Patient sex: M
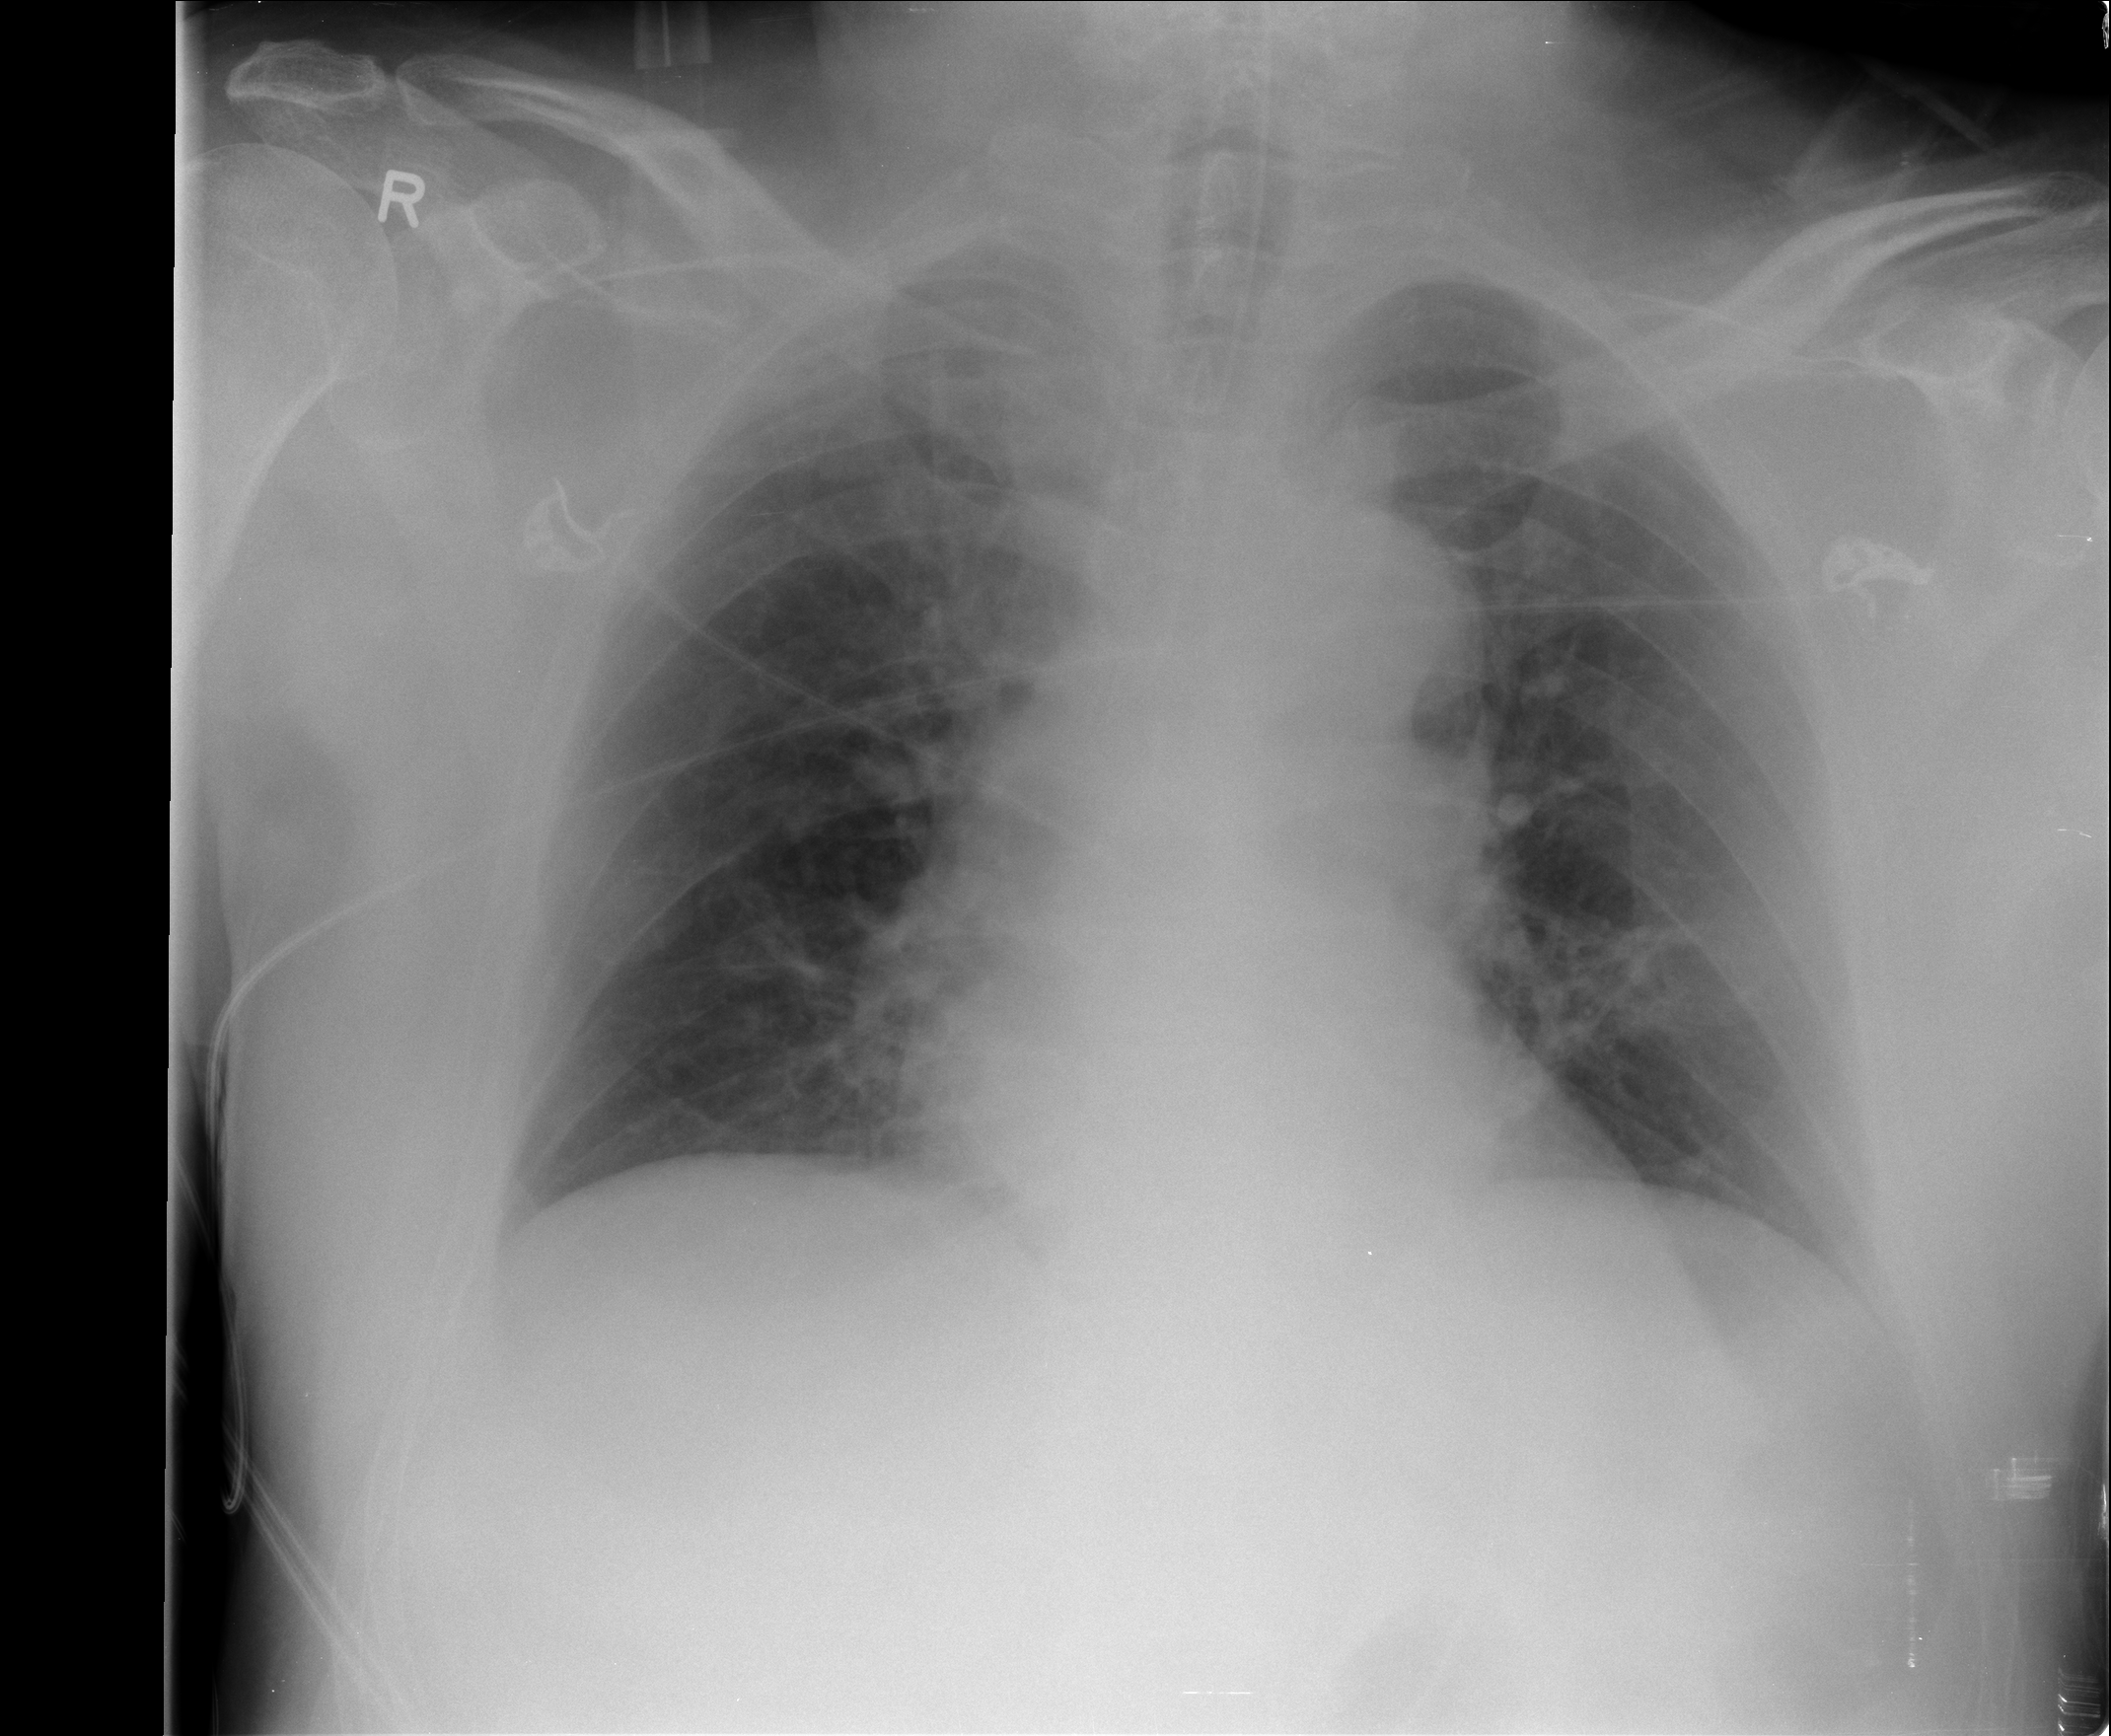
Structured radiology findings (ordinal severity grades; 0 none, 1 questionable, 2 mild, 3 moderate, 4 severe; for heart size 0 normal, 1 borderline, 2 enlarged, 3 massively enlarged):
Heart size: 1
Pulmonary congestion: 1
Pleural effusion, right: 0
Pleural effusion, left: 0
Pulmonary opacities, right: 1
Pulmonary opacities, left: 1
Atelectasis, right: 1
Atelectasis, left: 1